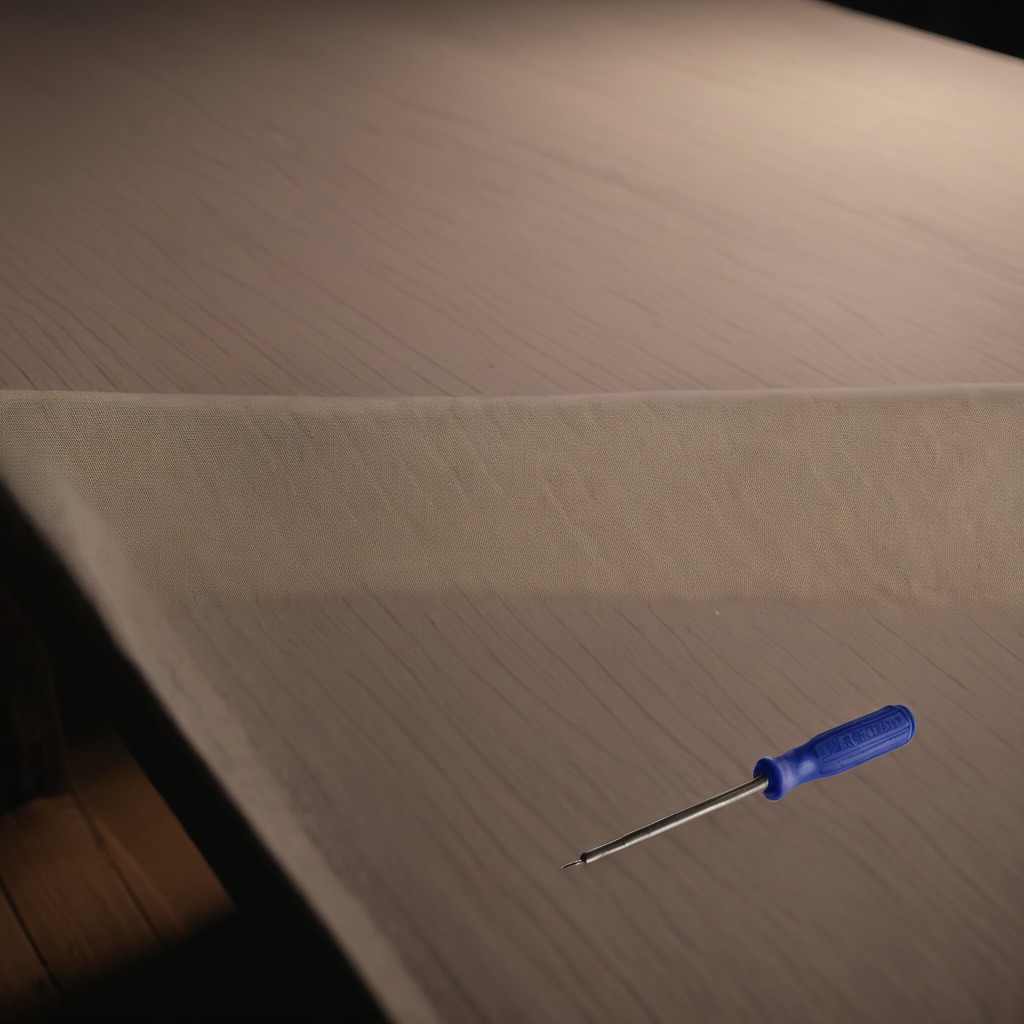
A screwdriver lies on the wooden table.